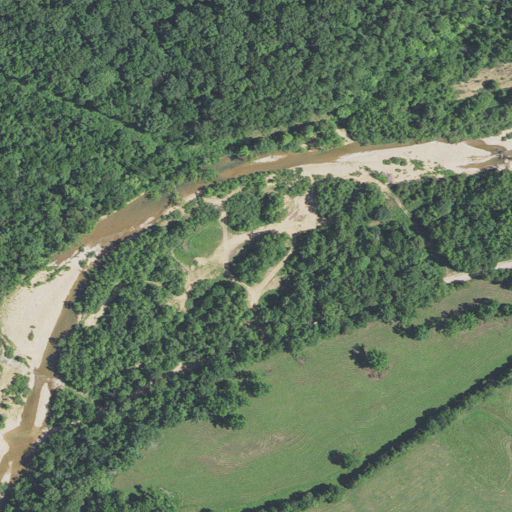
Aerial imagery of valley in Missouri named Shafer Hollow containing deciduous forest, shrub, pasture, open development, woody wetlands, low intensity development, mixed forest, and herbaceous wetlands